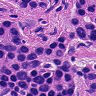
Metastatic tissue present: yes